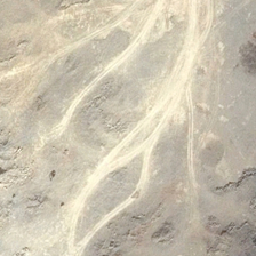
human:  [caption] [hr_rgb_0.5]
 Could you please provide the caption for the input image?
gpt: Some striped paths lay on the bare ground.

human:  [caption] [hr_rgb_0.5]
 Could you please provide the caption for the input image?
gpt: Some striped fork roads lie on the bare ground.

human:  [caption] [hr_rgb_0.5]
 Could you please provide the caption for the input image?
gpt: Some bifurcated paths, like strips, lay on the bare ground.

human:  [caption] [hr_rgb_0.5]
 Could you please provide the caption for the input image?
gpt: several small wild roads are in a piece of yellow bareland .

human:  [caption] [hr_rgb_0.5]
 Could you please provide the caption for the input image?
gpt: some dirt roads traverses the bleak bareland .